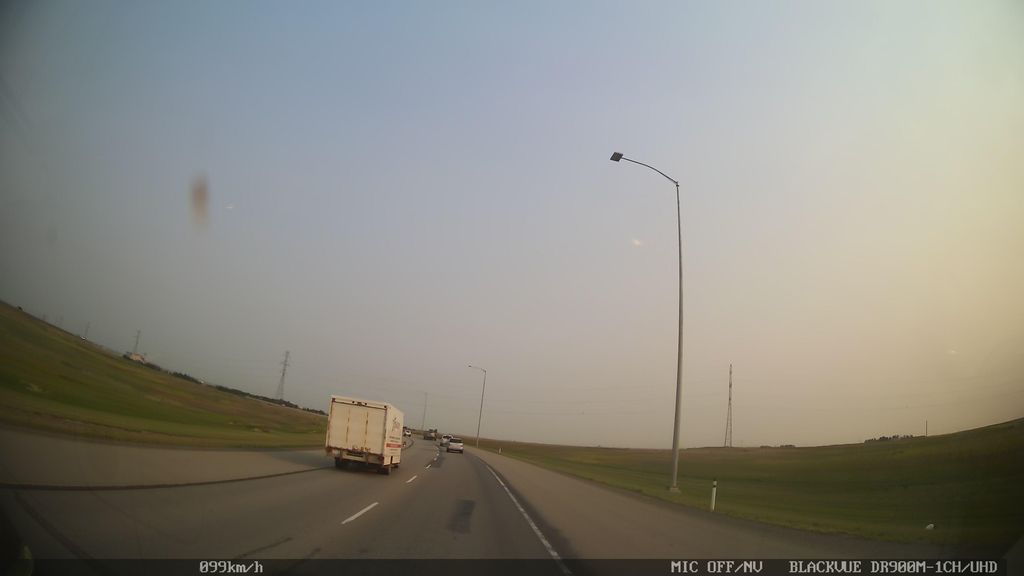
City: calgary